Interaction volume radius: 5 \u00c5
Interaction volume height: 15 \u00c5
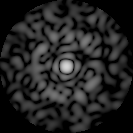
Disorder parameter: 0.7824